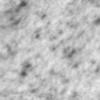
Label: no_change